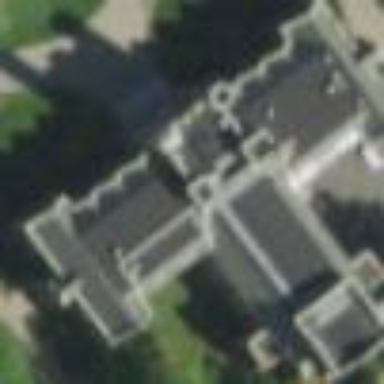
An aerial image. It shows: College building.